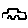
Label: car